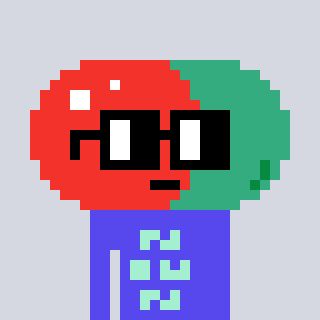
a pixel art character with square black glasses, a pill-shaped head and a computerblue-colored body on a cool background